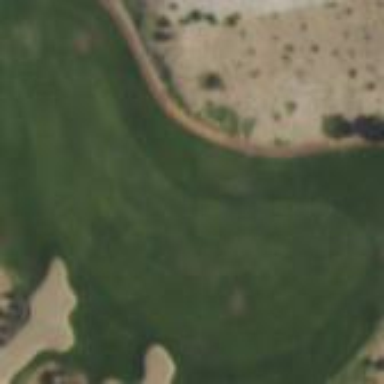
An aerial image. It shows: Grassy area designated as golf fairway.